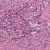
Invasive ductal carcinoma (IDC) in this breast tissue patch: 1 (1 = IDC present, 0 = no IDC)